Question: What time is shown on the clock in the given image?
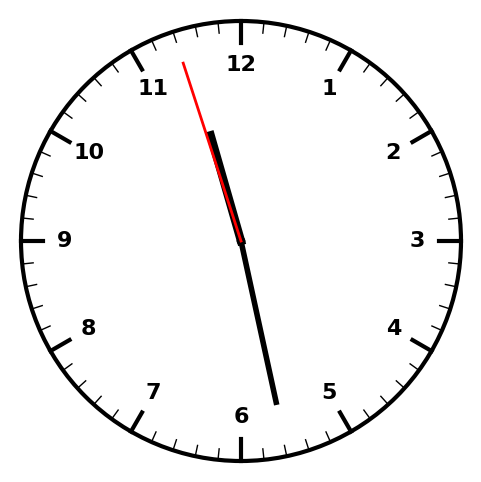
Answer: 11:27:57